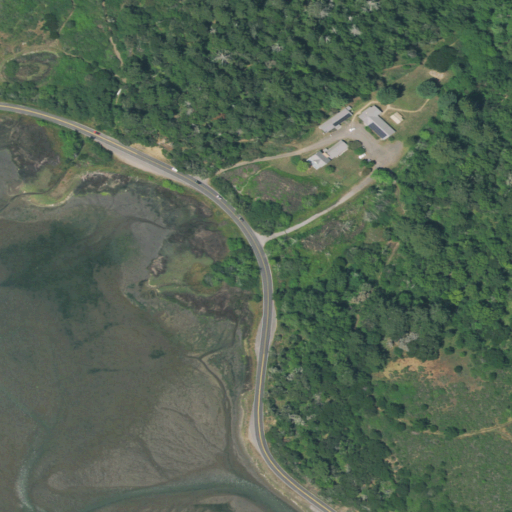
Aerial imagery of valley in California named Audubon Canyon containing evergreen forest, open water, low intensity development, shrub, mixed forest, herbaceous wetlands, open development, grassland, medium intensity development, woody wetlands, and deciduous forest